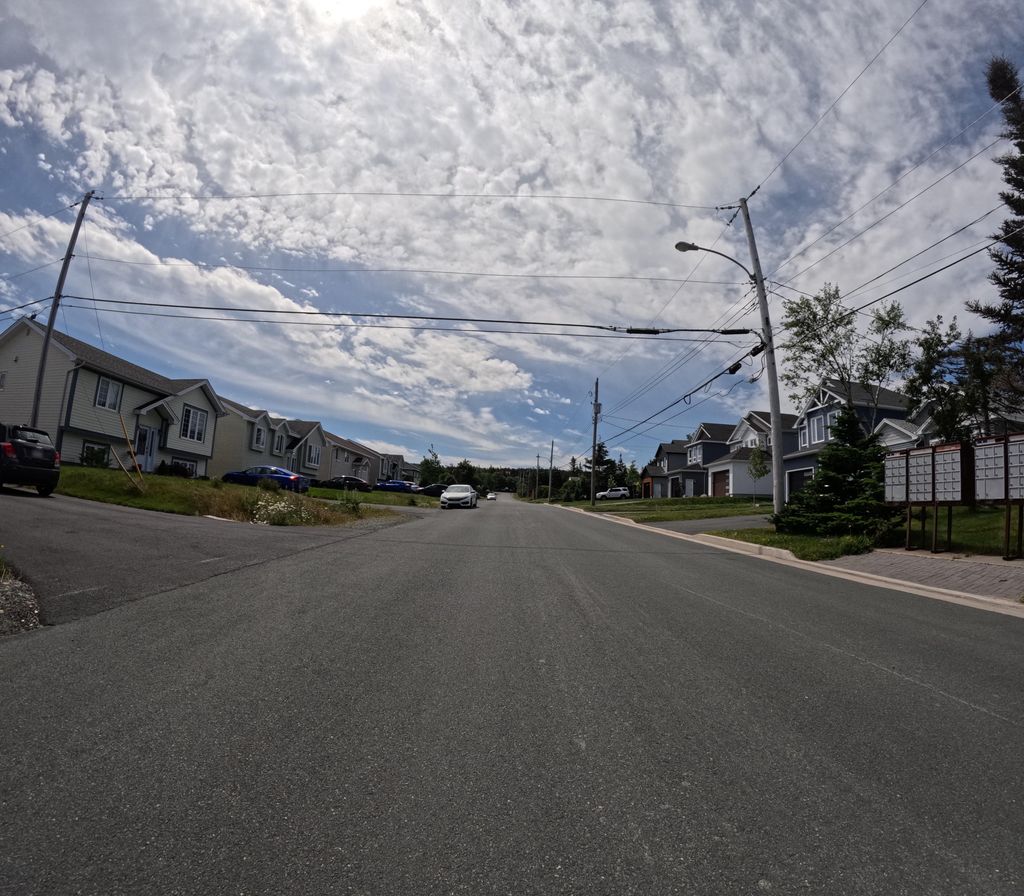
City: st_johns